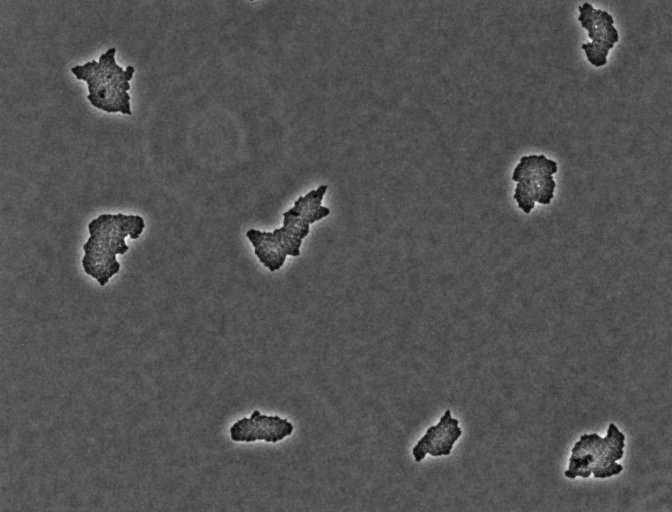
Phase contrast microscopy, 20x objective, 3 h incubation